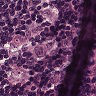
Metastatic tissue present: yes